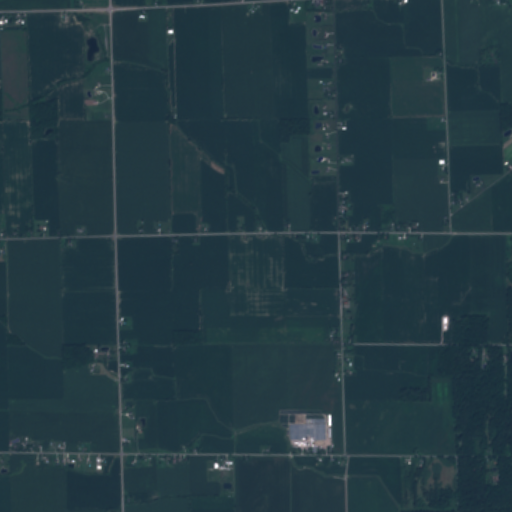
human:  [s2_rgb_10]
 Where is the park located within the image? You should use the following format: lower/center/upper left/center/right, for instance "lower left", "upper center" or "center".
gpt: The park is located in the center right of the image.
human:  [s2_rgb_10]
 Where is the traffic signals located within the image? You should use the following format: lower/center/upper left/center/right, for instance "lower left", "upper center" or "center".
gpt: The traffic signals is located in the upper left of the image.
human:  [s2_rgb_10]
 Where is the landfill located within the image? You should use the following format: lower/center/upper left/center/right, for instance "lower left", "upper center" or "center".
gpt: There is no landfill in the image.